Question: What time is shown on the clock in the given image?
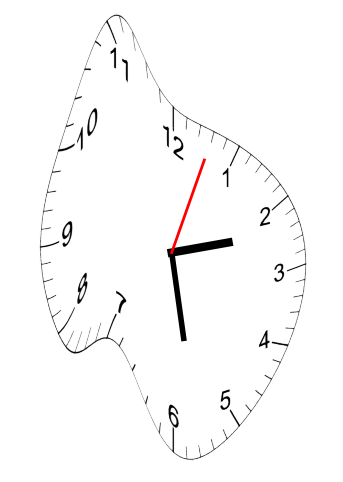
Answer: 02:28:03